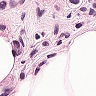
Metastatic tissue present: yes